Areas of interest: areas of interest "Weijia Automotive Industrial Park"
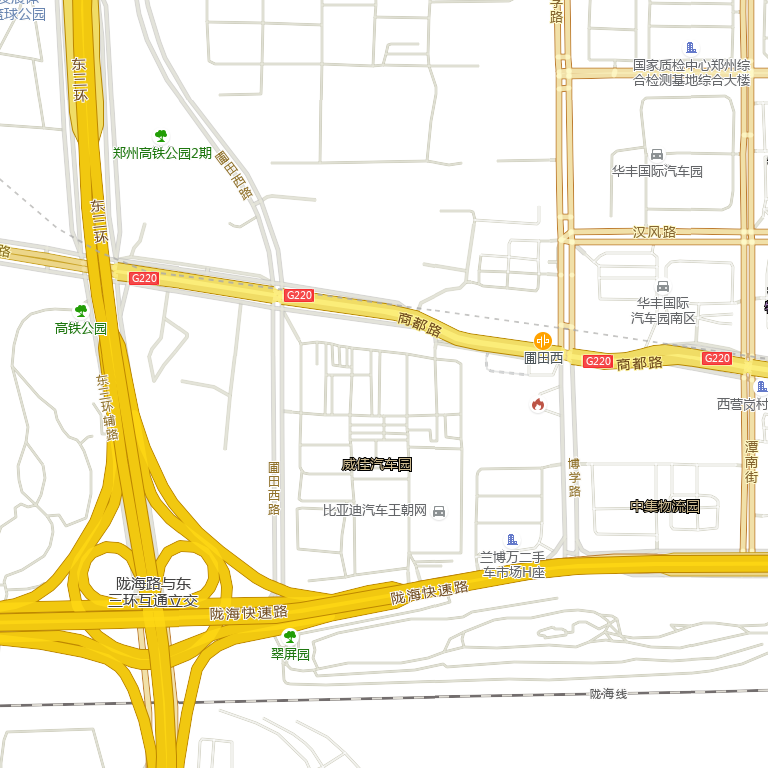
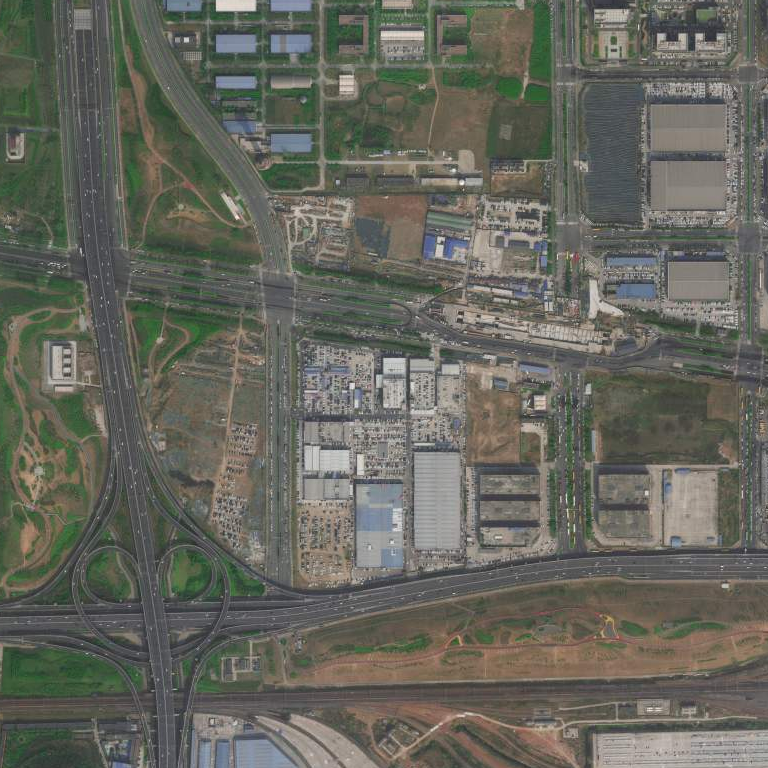